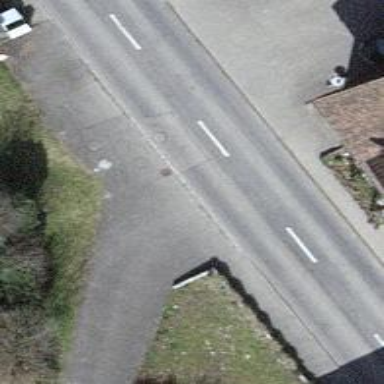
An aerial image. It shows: Tertiary road.